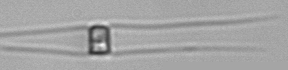
Label: Chaetoceros_similis